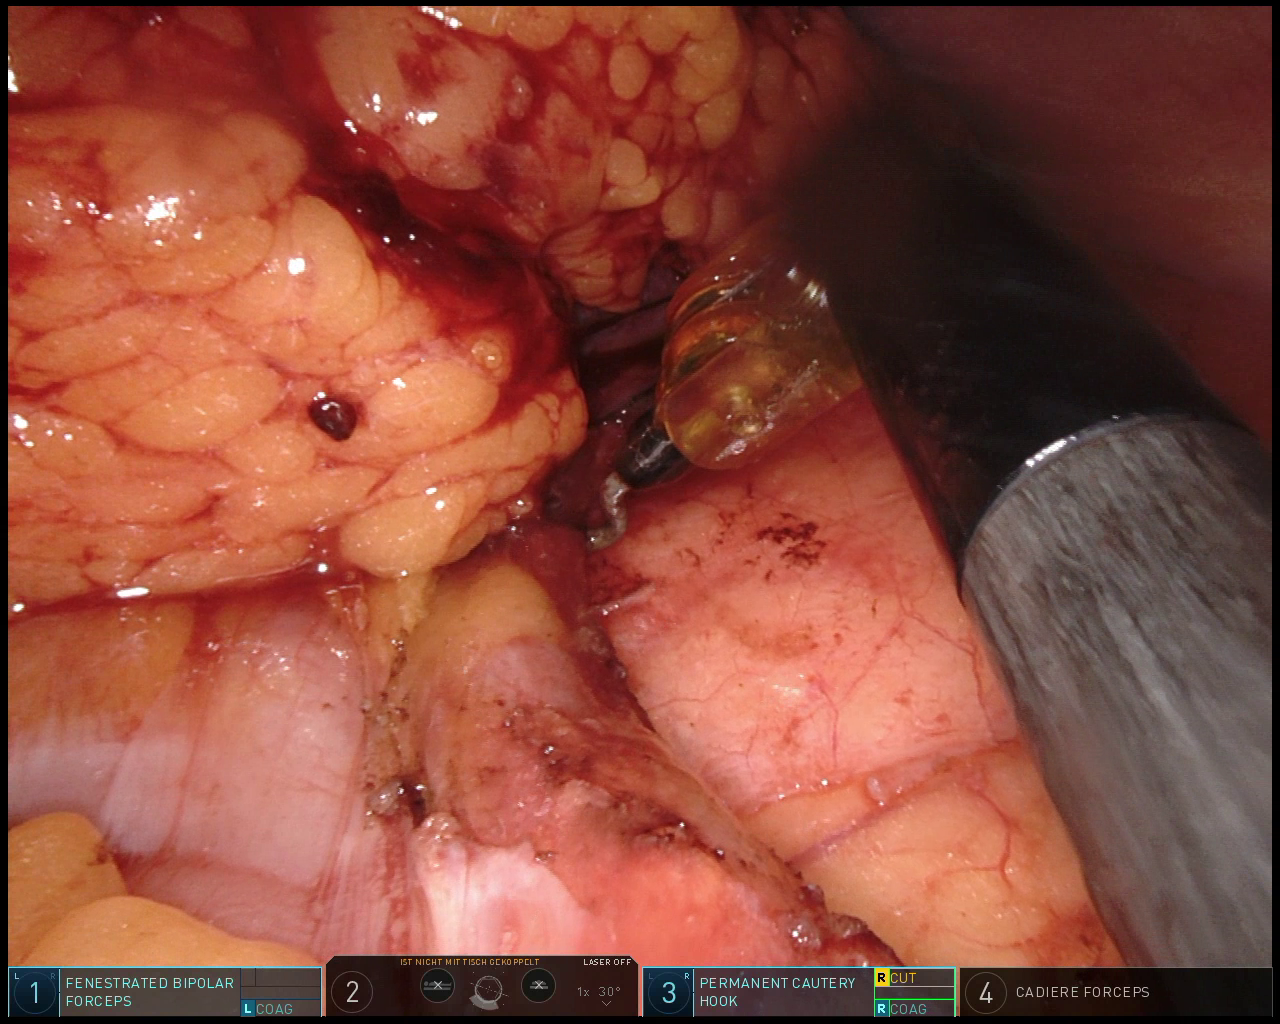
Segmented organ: spleen
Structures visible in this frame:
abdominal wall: yes
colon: yes
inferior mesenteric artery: no
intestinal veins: no
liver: no
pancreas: no
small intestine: no
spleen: yes
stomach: no
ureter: no
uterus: no
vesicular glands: no